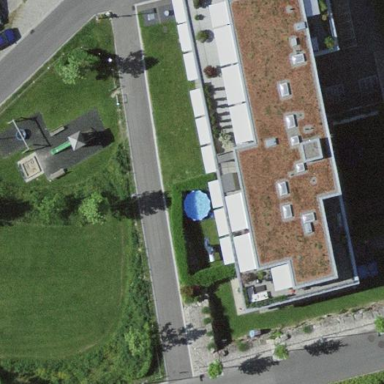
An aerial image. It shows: Flat-roofed apartment building.